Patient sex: M
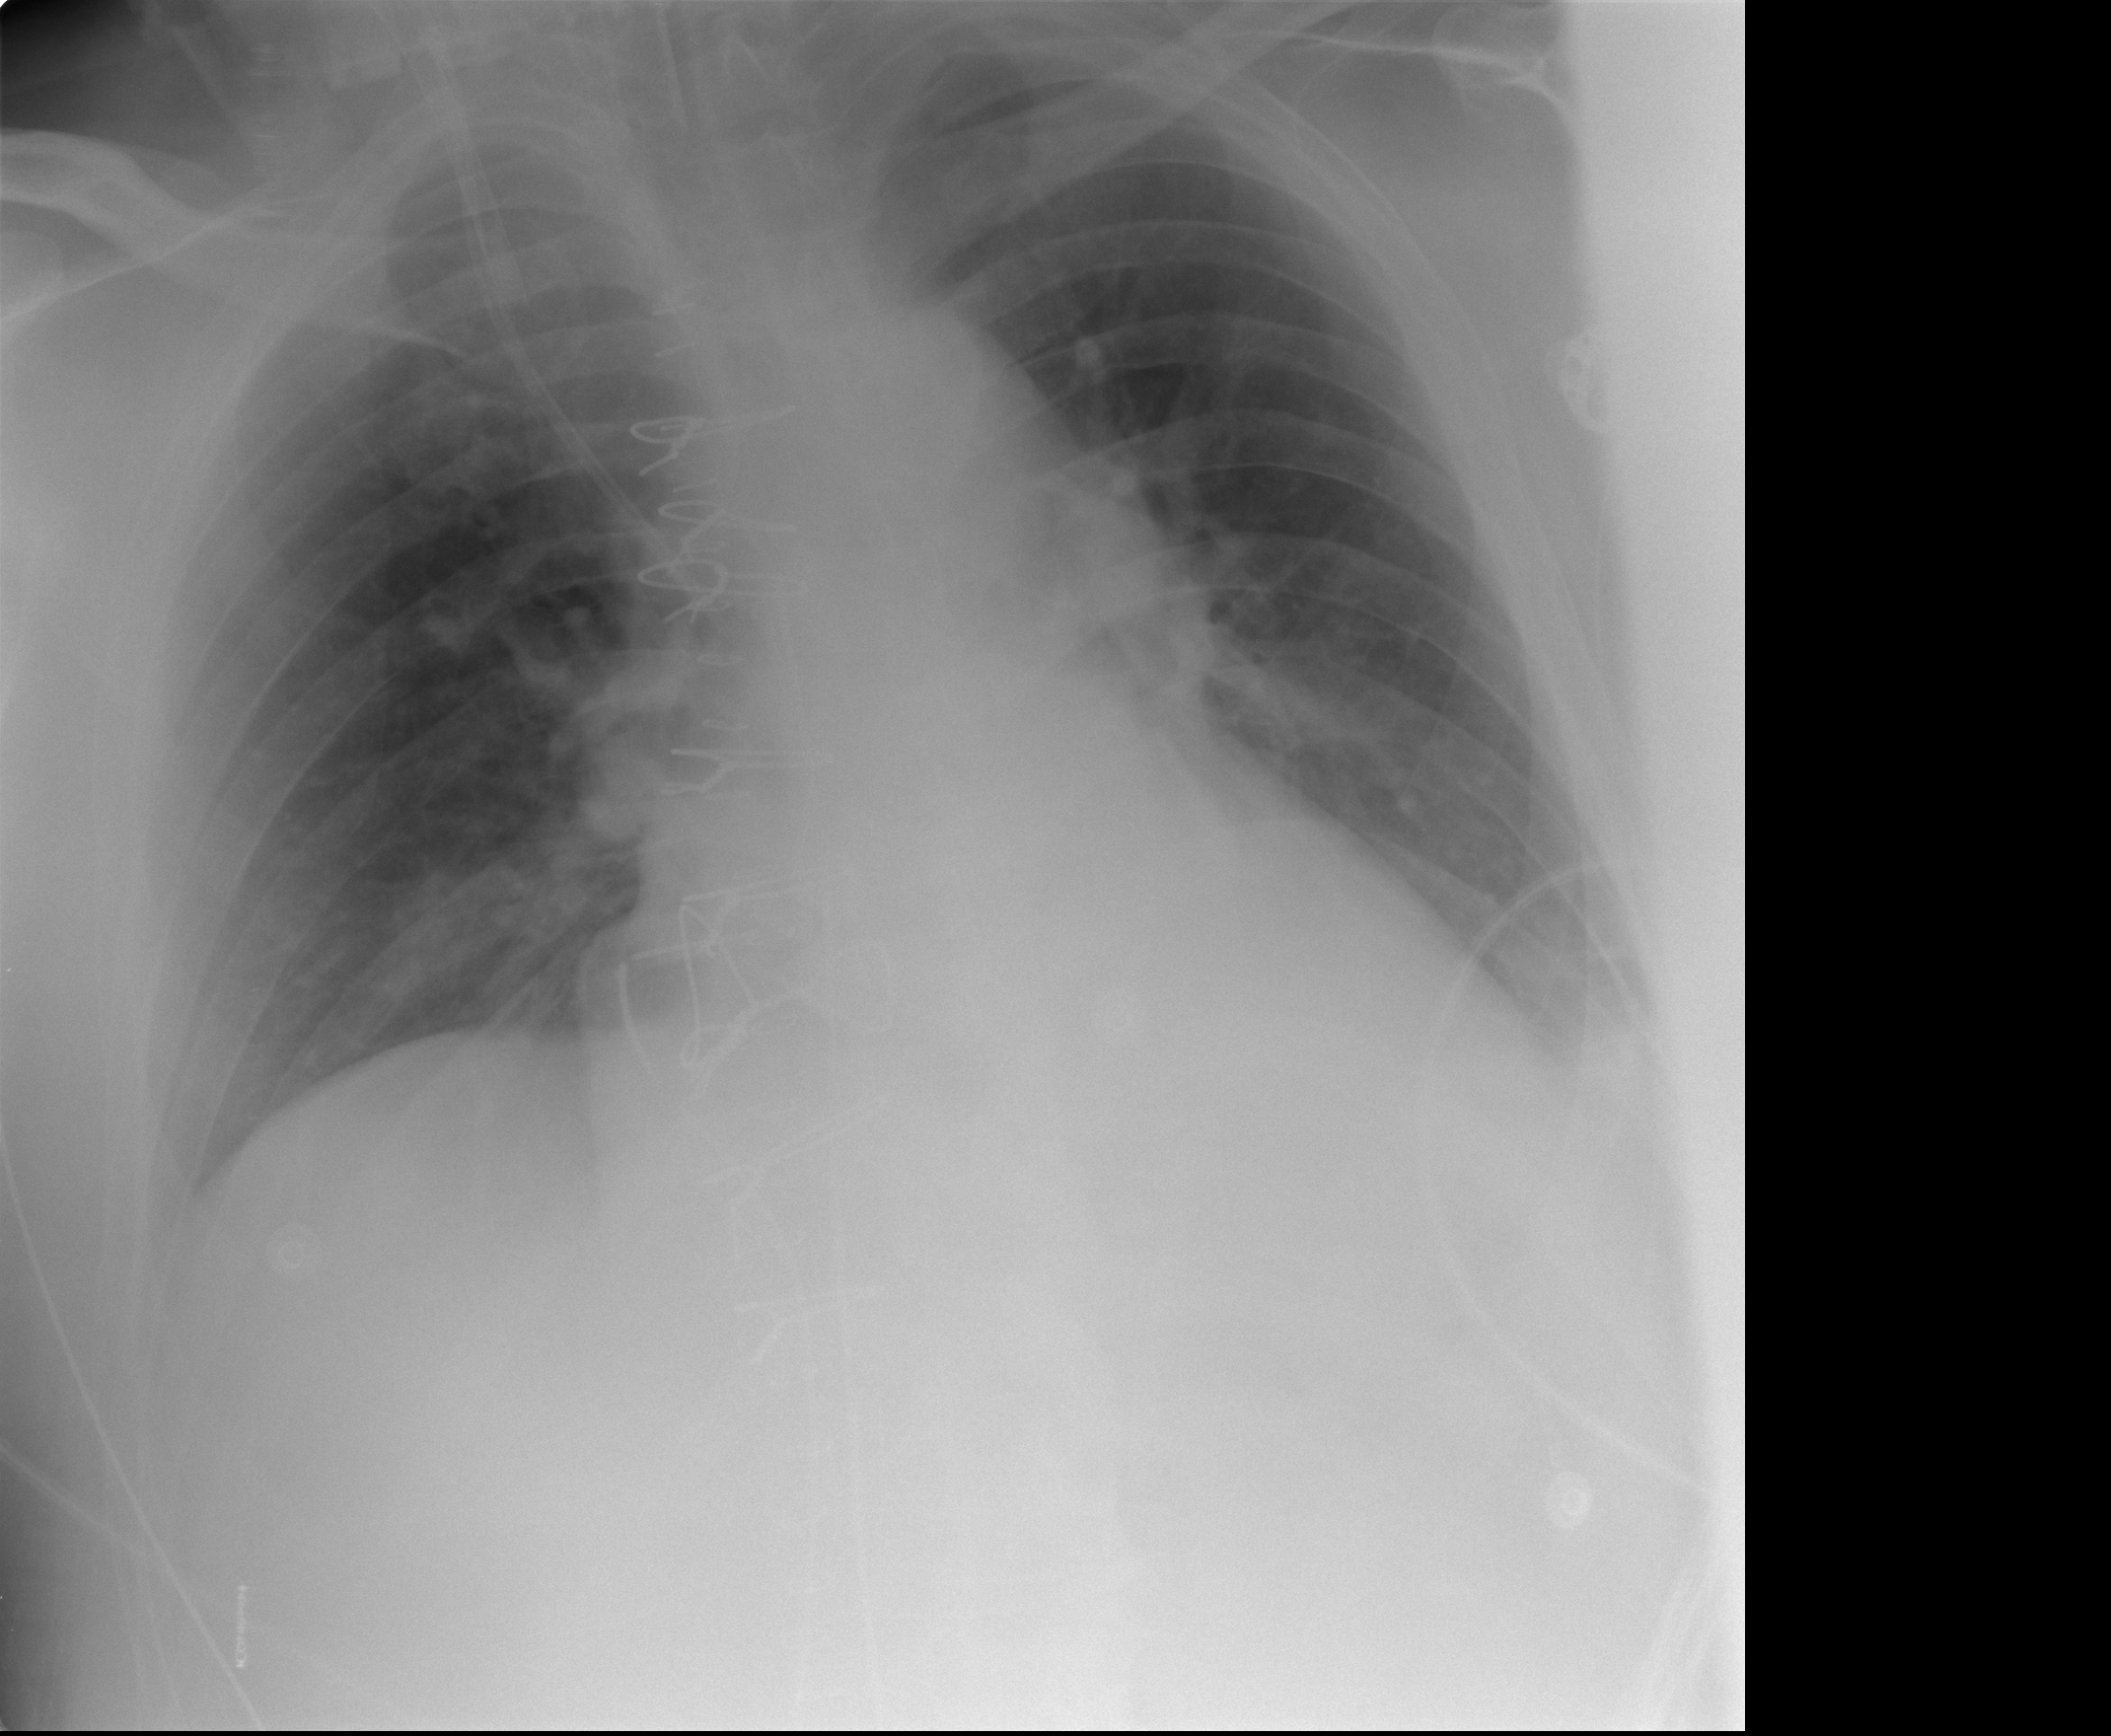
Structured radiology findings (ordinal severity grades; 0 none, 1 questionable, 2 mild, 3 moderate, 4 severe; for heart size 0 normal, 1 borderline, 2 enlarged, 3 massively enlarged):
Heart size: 2
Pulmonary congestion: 0
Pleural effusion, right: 0
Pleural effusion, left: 2
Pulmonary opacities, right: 0
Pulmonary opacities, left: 0
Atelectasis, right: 0
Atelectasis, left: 2